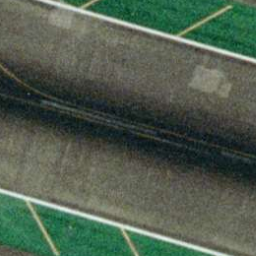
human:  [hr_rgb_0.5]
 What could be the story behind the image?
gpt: runway